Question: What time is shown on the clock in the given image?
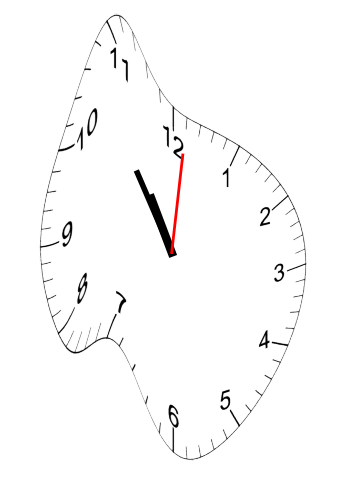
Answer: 10:54:01